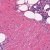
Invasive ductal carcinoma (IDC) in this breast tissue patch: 0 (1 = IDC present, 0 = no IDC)